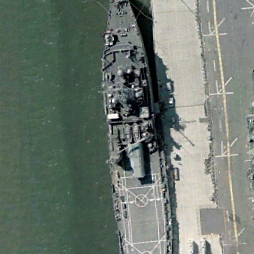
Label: combat